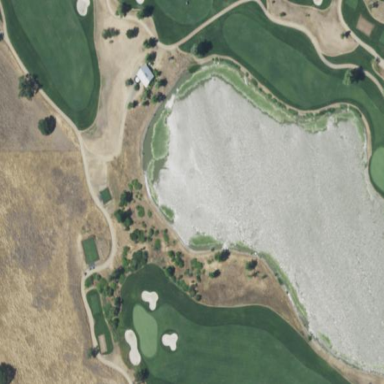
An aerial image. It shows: Rough area on grassy golf course.